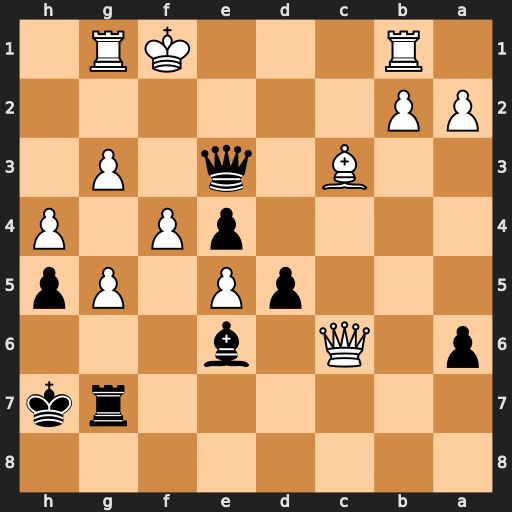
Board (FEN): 8/6rk/p1Q1b3/3pP1Pp/4pP1P/2B1q1P1/PP6/1R3KR1
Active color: b
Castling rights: -
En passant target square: -
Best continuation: Bh3+ Rg2 Qf3+ Ke1 Qxg2